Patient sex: M
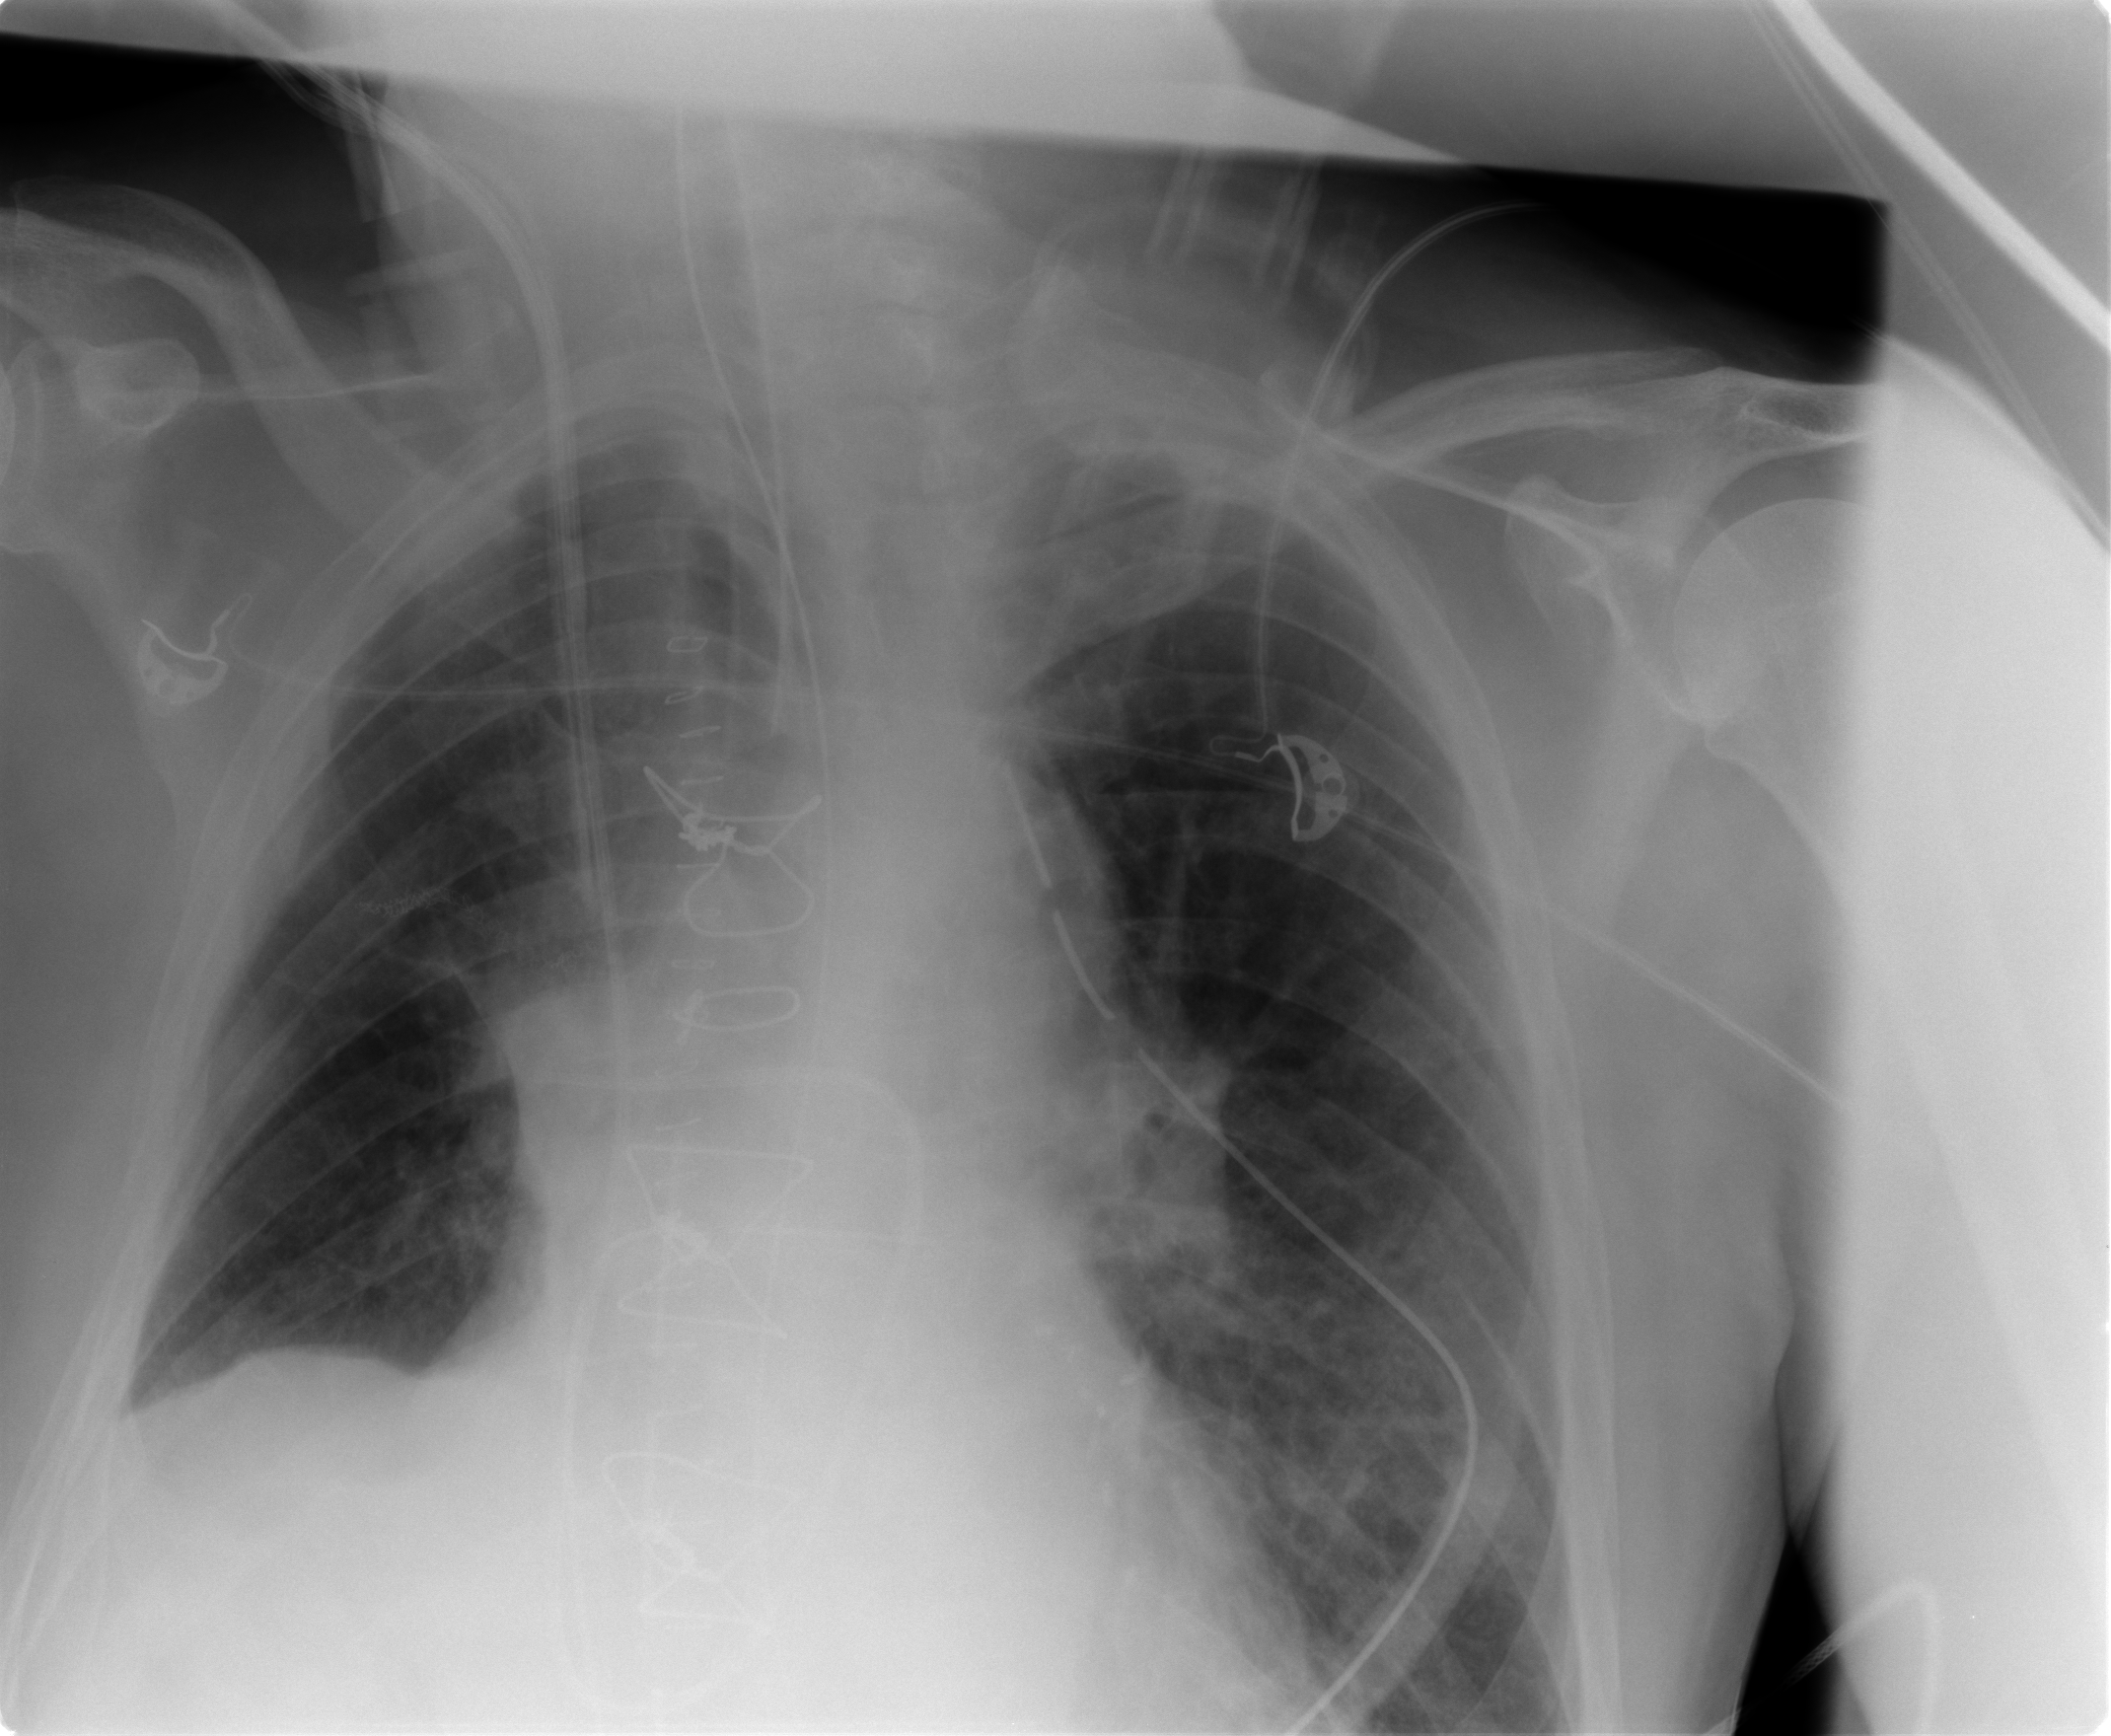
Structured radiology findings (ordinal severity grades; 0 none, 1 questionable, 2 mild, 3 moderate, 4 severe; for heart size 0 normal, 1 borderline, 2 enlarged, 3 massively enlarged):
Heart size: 1
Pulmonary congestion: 0
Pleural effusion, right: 1
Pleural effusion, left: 0
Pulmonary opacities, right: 0
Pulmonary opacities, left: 0
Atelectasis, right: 1
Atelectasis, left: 1